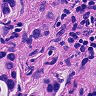
Metastatic tissue present: yes